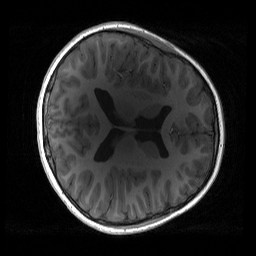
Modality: T1w
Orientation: axial
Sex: male
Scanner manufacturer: siemens
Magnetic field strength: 3 T
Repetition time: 1.9 s
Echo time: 0.00243 s